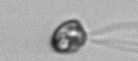
Label: flagellate_morphotype1